Question: I don't understand how the layer-lists work. I read the official <URL> but it does not work for me like expected. I want four squares which should be padded with 1dp, but nothing is like expected. Here is a screenshot scaled by 500%:

As you can see the size is completely wrong and the paddings are missing. I tried to set real values like width/height and right/left/top/buttom to be sure that android get the point what I want.
Here is my xml:
'''
<?xml version="1.0" encoding="utf-8"?>
<layer-list xmlns:android="http://schemas.android.com/apk/res/android">
<item android:top="0dp" android:left="0dp" android:bottom="0dp" android:right="0dp">
<shape android:shape="rectangle">
<size android:width="9dp"
android:height="9dp"/>
<solid android:color="#f000"/>
</shape>
</item>
<item android:top="1dp" android:left="1dp" android:bottom="5dp" android:right="5dp">
<shape android:shape="rectangle">
<size android:width="3dp"
android:height="3dp"/>
<solid android:color="#f00"/>
</shape>
</item>
<item android:top="1dp" android:left="5dp" android:bottom="5dp" android:right="1dp">
<shape android:shape="rectangle">
<size android:width="3dp"
android:height="3dp"/>
<solid android:color="#0f0"/>
</shape>
</item>
<item android:top="5dp" android:left="1dp" android:bottom="1dp" android:right="5dp">
<shape android:shape="rectangle">
<size android:width="3dp"
android:height="3dp"/>
<solid android:color="#0f0"/>
</shape>
</item>
<item android:top="5dp" android:left="5dp" android:bottom="1dp" android:right="1dp">
<shape android:shape="rectangle">
<size android:width="3dp"
android:height="3dp"/>
<solid android:color="#f00"/>
</shape>
</item>
</layer-list>
'''
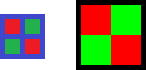
Answer: The values for left, top, right and bottom are measured from their respective edge.
So left=0dp, top=0dp, bottom=0dp & right=50dp will give you a rectangle that is (match_parent - 50dp) wide and not 50dp wide. Therefore larger values for "right" will actually give you a smaller rectangle.
The same would apply to the other value, but these would behave as expected in most cases, its just "right" that might cause confusion.